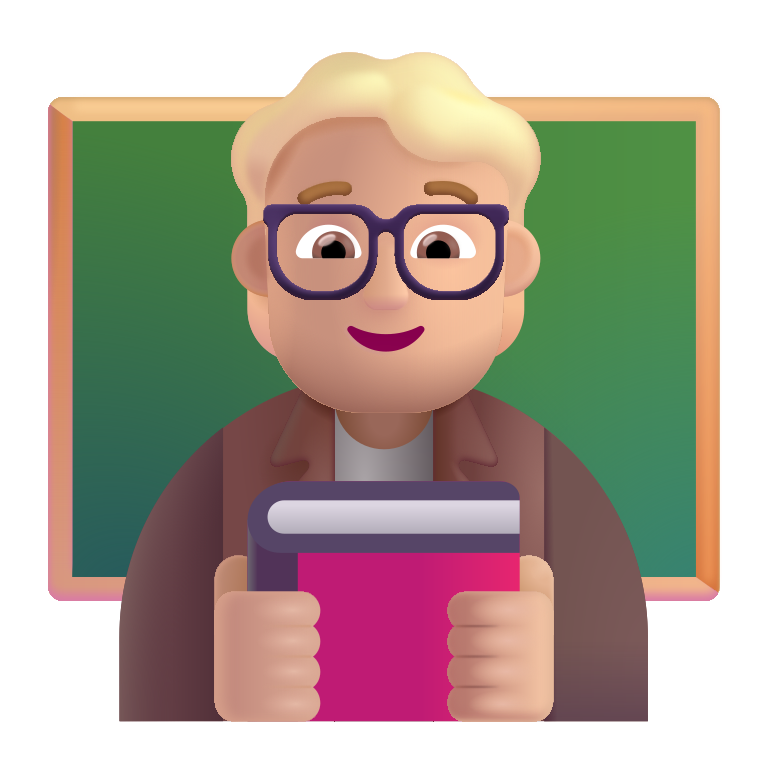
teacher color  light